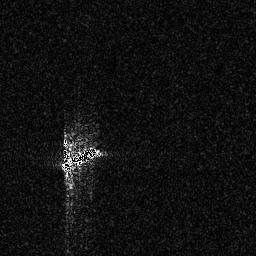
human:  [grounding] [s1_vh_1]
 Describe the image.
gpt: In the satellite image, there is  <ref>1 medium ship </ref> <box>[[22, 56, 39, 67, 0]]</box> located at center.